Question: in my project i'm using 'AppCompat' for my application work in all version of android but this theme of that by default is not good for my application and i want to change that.
my manifest is :
'''
<uses-sdk
android:minSdkVersion="7"
android:targetSdkVersion="21" />
'''
and i dont want to change that. in this below screen shot of application how to change 'CYAN' color in bottom of 'ActionBarTab' and 'ListView' selected items?

or can change parent theme for all changes?
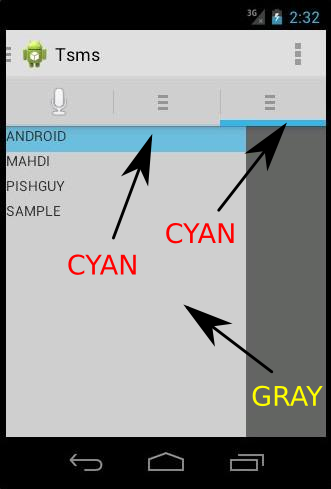
Answer: Have a look at the <URL>